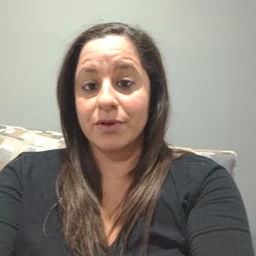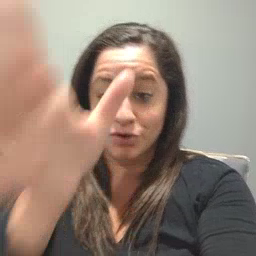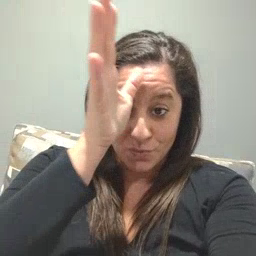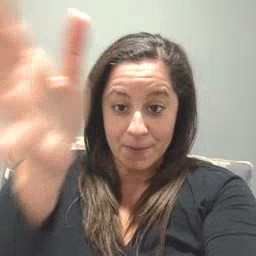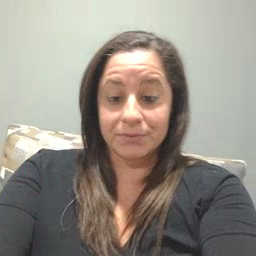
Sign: grandpa